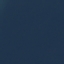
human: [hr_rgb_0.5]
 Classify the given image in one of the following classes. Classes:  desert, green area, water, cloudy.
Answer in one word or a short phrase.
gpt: water